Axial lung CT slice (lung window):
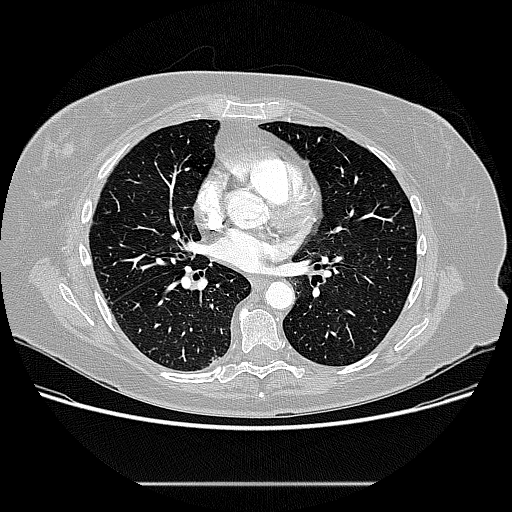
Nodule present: no